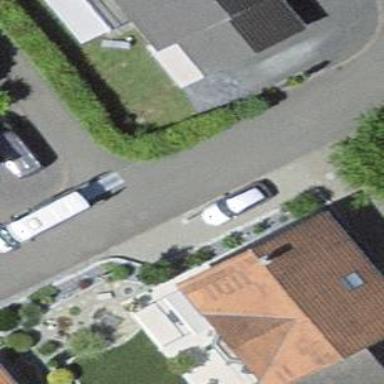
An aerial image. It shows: Residential building.